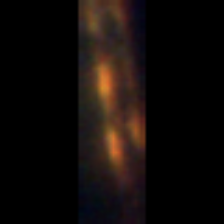
Taxon: Psuedo-nitzschia
Group: Diatoms